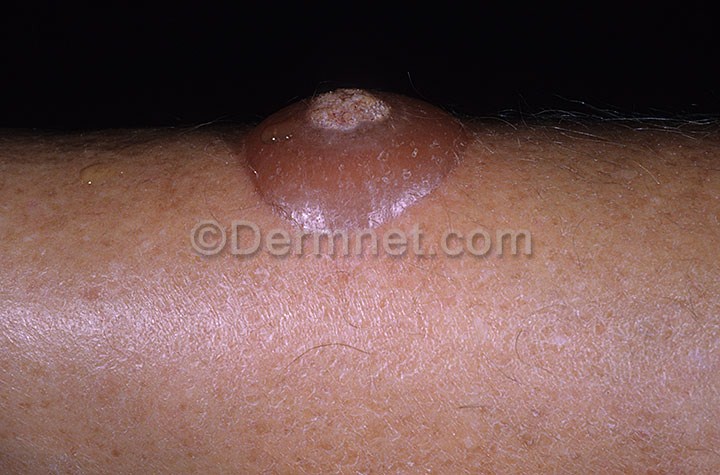
Disease: Warts Molluscum and other Viral Infections